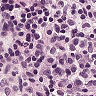
Metastatic tissue present: no